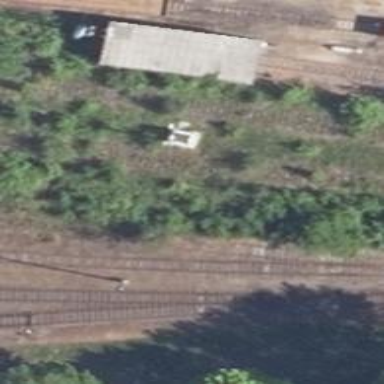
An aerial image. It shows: Abandoned railway yard is depicted.